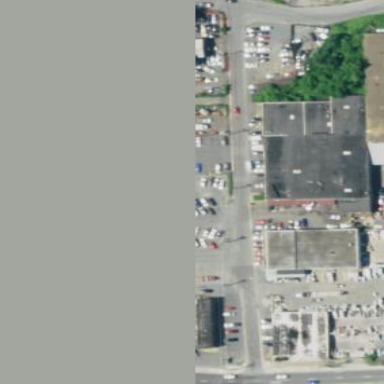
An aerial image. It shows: Retail area.